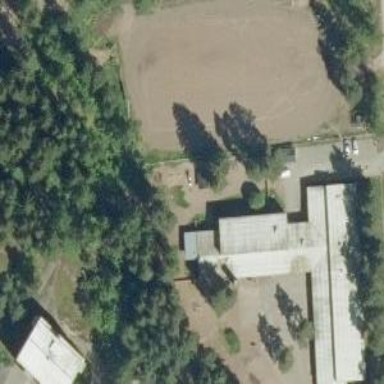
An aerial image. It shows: Kindergarten.